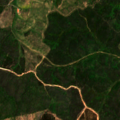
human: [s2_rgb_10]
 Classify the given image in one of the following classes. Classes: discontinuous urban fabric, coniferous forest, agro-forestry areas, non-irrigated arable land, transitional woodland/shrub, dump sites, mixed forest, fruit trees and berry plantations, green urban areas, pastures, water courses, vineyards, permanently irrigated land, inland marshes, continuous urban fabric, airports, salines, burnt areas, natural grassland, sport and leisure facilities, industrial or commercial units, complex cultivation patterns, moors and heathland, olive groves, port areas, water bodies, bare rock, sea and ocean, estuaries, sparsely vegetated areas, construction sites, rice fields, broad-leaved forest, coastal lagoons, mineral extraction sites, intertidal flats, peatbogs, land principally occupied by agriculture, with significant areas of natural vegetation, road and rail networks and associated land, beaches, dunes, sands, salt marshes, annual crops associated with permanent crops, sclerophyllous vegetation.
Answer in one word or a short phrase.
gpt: continuous urban fabric